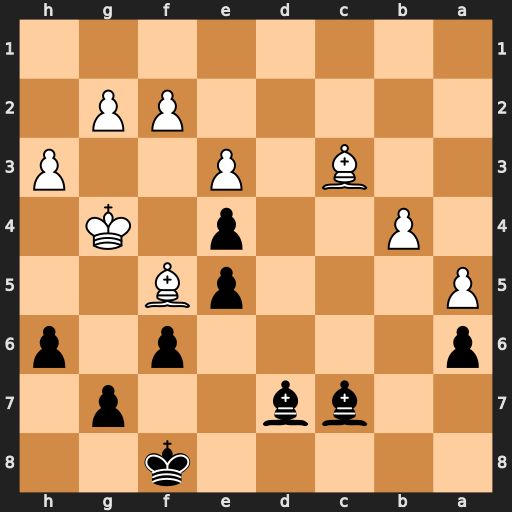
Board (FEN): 5k2/2bb2p1/p4p1p/P3pB2/1P2p1K1/2B1P2P/5PP1/8
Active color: b
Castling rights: -
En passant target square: -
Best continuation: h5+ Kxh5 Bxf5